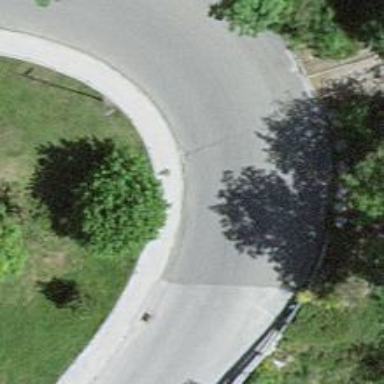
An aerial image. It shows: Sidewalk.